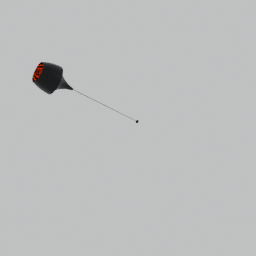
Label: lighting